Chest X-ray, AP view. Patient: 57 years old, sex M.
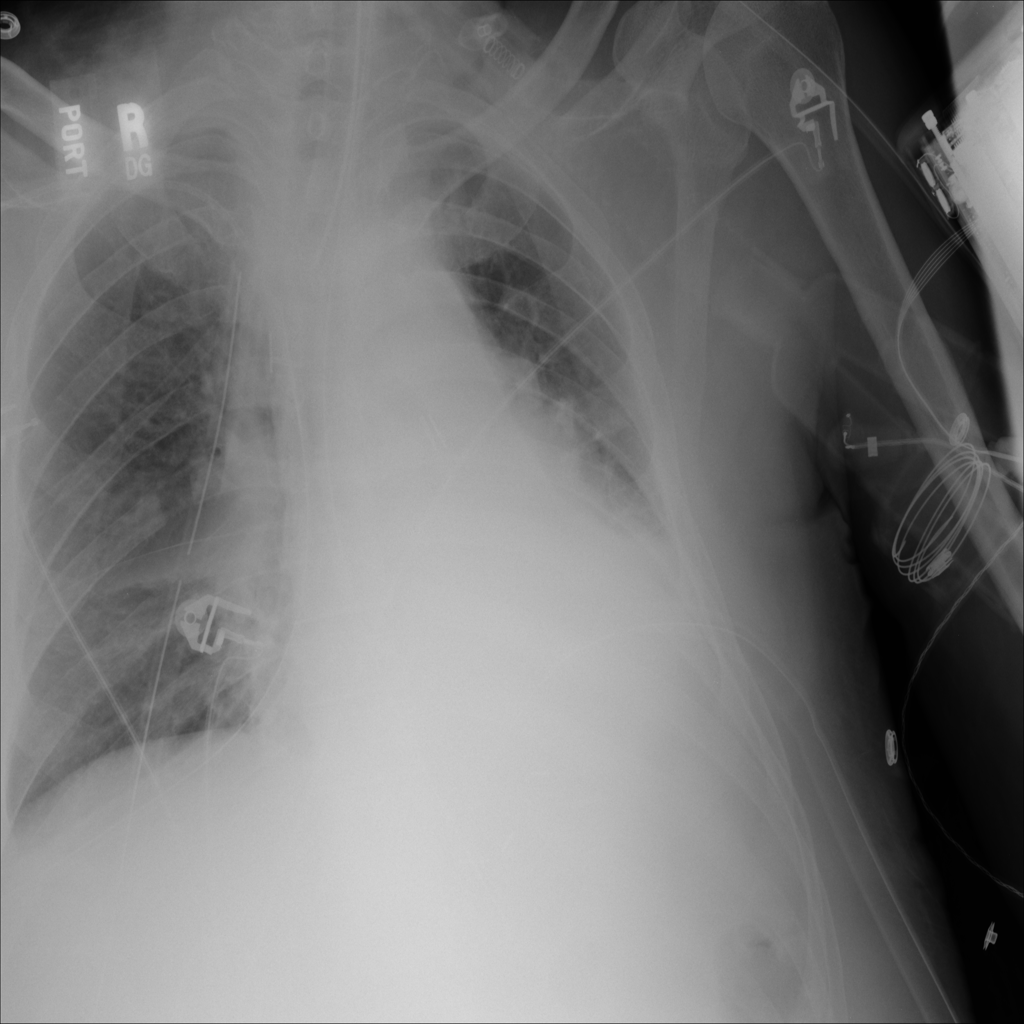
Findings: Consolidation